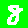
Digit: 8